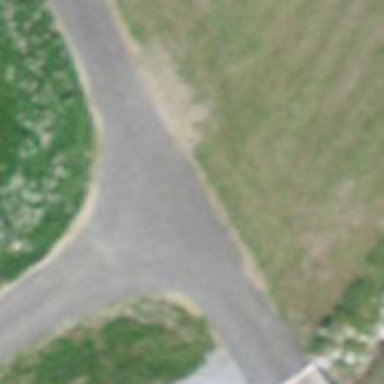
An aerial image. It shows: Gravel track with grade 2 tracktype.